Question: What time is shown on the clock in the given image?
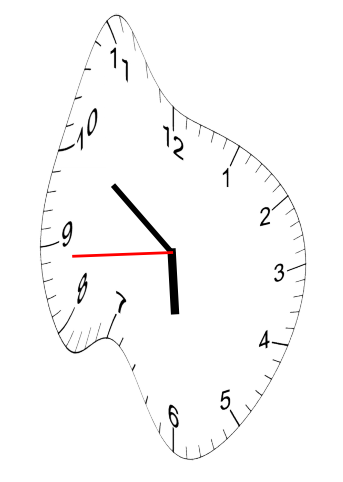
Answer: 05:50:44